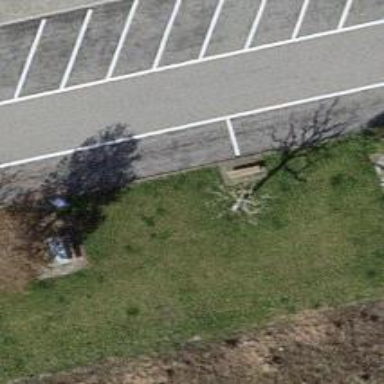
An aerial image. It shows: Bench.